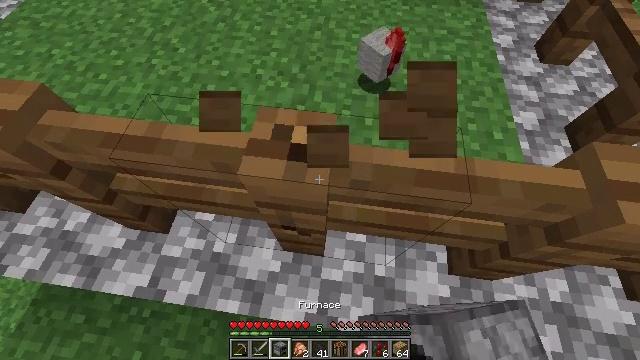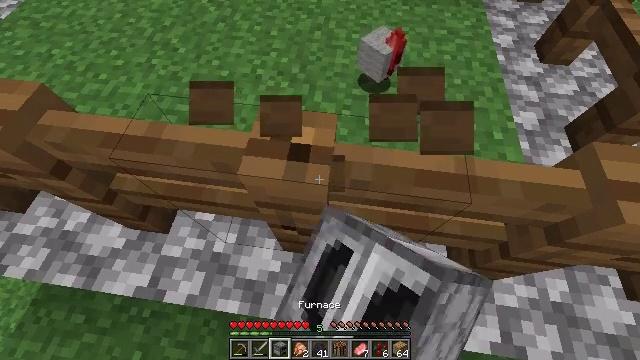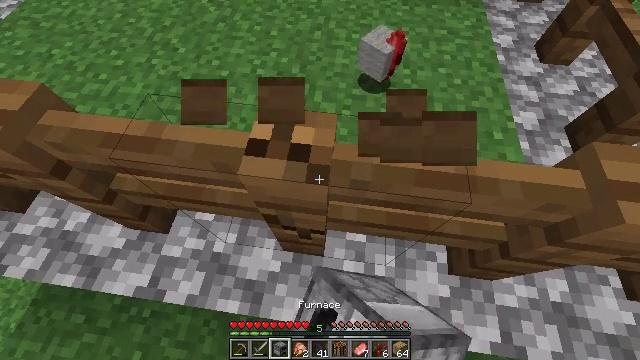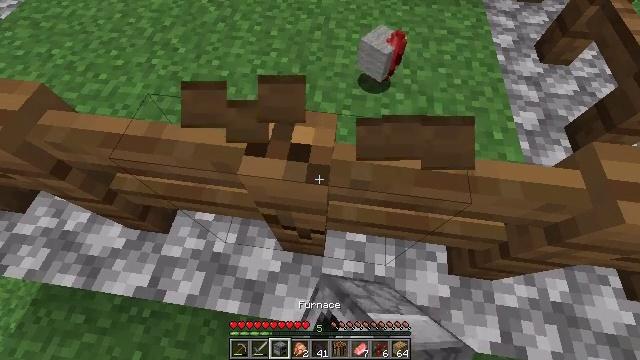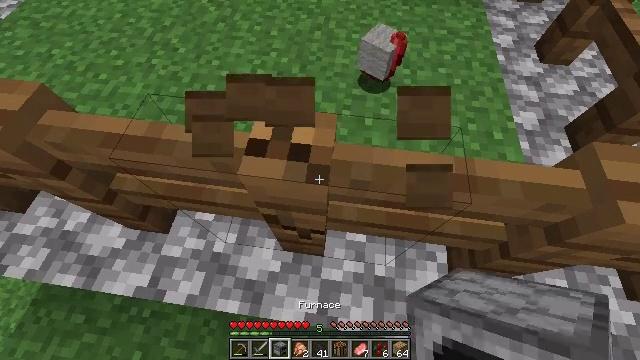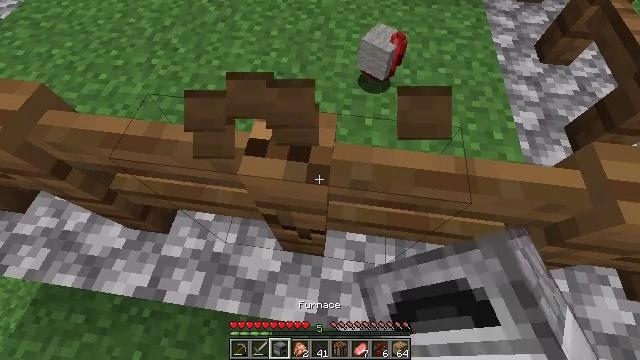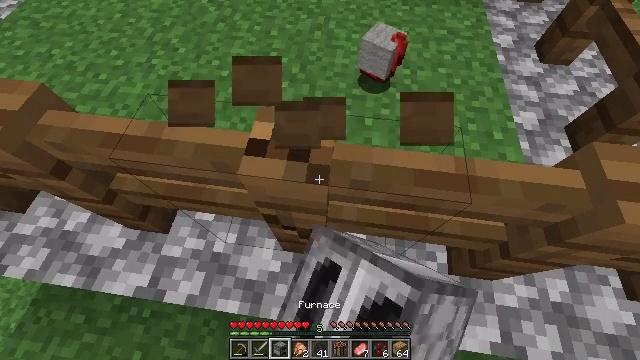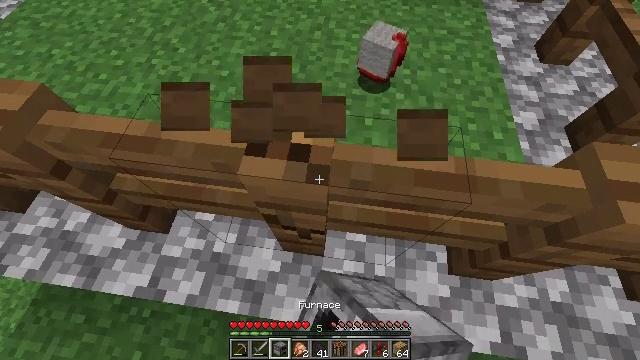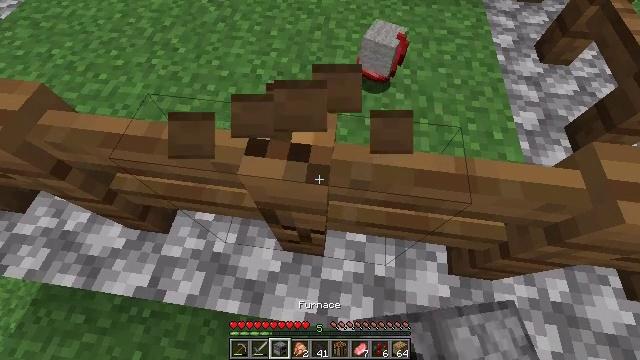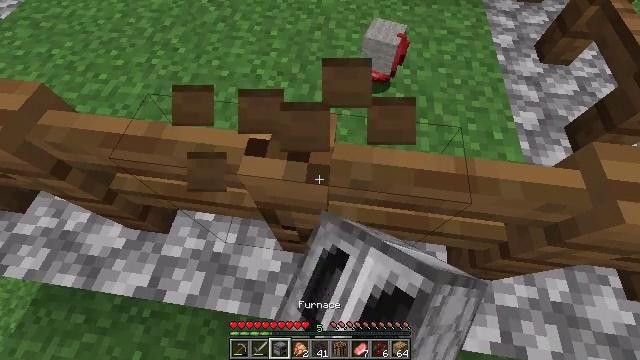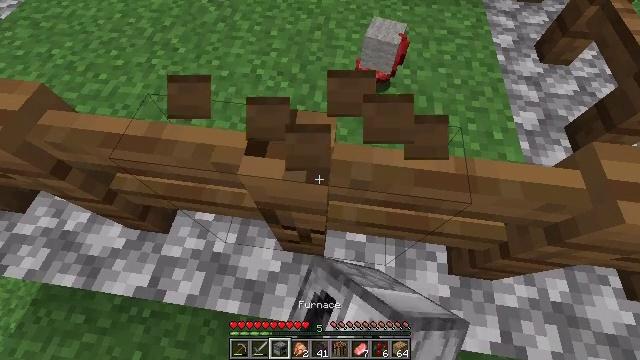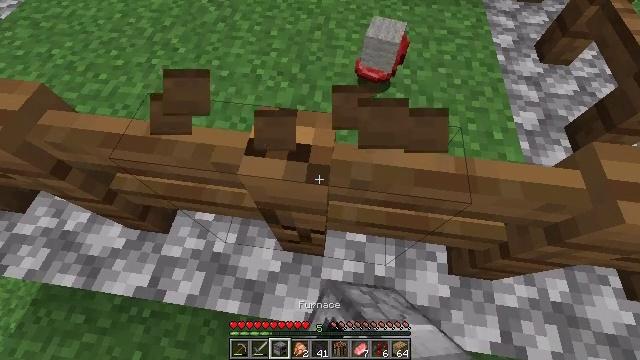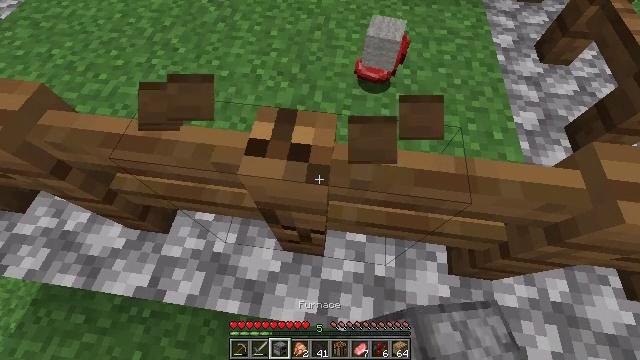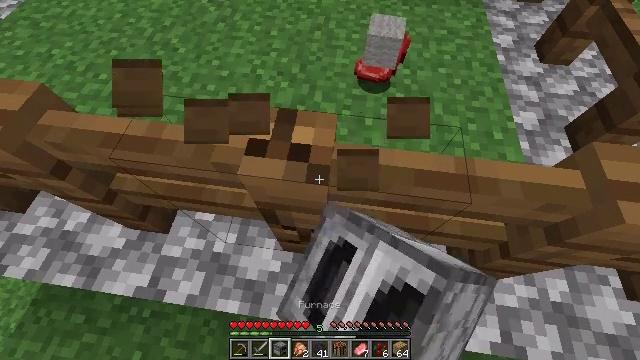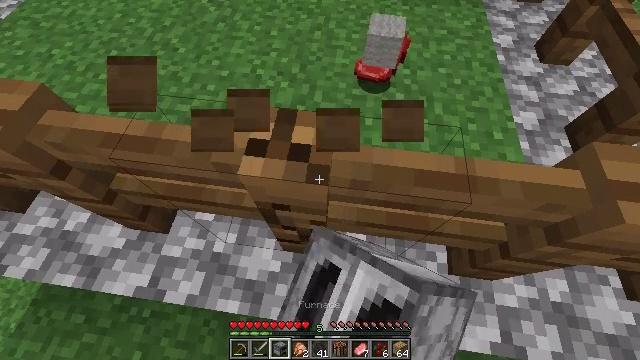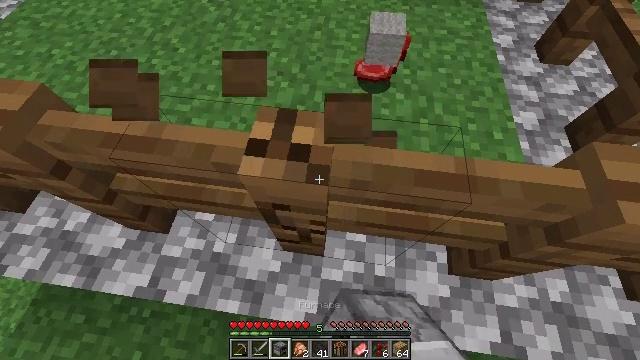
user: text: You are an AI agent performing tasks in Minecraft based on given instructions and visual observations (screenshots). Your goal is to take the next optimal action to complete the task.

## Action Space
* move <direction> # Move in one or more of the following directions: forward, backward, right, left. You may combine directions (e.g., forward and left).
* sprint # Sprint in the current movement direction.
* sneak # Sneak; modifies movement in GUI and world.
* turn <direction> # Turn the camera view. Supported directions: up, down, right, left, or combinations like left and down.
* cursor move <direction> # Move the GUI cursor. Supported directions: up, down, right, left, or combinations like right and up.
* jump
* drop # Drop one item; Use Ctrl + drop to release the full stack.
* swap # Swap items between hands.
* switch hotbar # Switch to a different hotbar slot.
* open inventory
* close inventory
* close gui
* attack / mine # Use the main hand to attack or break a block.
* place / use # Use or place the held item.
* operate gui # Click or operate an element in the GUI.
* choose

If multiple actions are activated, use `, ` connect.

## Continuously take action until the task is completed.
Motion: motion action
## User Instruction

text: Remove the spruce fence from the structure.
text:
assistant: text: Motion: attack / mine
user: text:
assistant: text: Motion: attack / mine
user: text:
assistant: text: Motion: attack / mine
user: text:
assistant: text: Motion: attack / mine
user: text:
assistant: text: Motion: attack / mine
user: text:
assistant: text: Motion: attack / mine
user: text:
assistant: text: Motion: attack / mine
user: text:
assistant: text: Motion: attack / mine
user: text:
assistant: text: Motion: attack / mine
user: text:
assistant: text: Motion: attack / mine
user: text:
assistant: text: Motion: attack / mine
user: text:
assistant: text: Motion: attack / mine
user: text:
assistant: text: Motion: attack / mine
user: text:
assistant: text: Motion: attack / mine
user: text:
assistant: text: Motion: attack / mine
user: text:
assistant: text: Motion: attack / mine
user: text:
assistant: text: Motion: attack / mine
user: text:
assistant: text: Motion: attack / mine
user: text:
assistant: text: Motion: turn left, attack / mine
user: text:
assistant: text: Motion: attack / mine
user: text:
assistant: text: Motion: attack / mine
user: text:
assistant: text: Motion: attack / mine
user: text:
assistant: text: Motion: no_op
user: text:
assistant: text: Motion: no_op
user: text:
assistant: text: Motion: no_op
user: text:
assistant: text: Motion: attack / mine
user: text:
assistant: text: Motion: attack / mine
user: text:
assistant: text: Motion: attack / mine
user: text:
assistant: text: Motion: attack / mine
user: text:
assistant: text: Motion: attack / mine